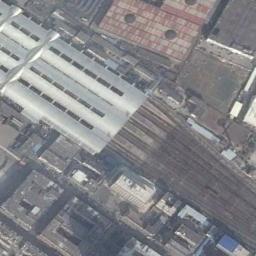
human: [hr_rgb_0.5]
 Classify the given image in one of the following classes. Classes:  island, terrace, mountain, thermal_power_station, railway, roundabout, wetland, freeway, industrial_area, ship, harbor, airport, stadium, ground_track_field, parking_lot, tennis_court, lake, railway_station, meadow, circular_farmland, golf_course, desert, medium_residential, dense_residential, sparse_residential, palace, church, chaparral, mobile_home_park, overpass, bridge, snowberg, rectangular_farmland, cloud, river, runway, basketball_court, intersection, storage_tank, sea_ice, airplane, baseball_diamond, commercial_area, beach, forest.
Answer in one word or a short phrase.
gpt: railway_station